Question: I have a timepicker installed in ASP.NET. It's working just fine but I'm a little bit bothered by its display. I am trying to change its size by
1. changing Height and Width
2. adding CSS attribute
But none of them seem to work.
This is my mark-up:
'''
<MKB:TimeSelector ID="TimeSelector1" runat="server" DisplaySeconds="False"
style="margin-bottom: 0px" AmPm="PM" BorderColor="Silver" Date="" Hour="0"
Minute="0" Second="0" SelectedTimeFormat="Twelve" Height="26px" Width="137px">
</MKB:TimeSelector>
'''
This is how it looks whatever the value of Height and Width is:

Is it even possible to change its size? Please advise.
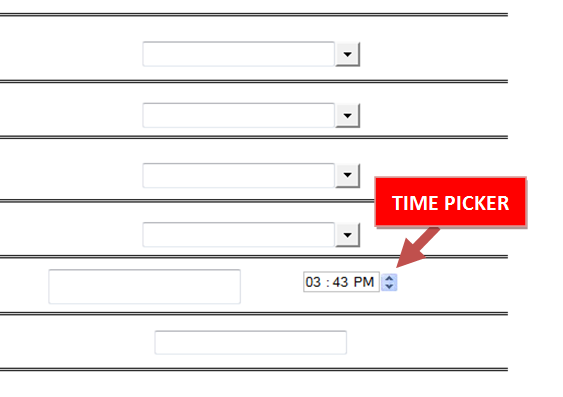
Answer: The timepicker is only a bunch of inputs, so wrap it into the div or any other element and add styling.
Example:
'''
<div class="something"><MKB:TimeSelector></MKB:TimeSelector></div>
'''
'''
.something input {
/*your styling*/
}
'''